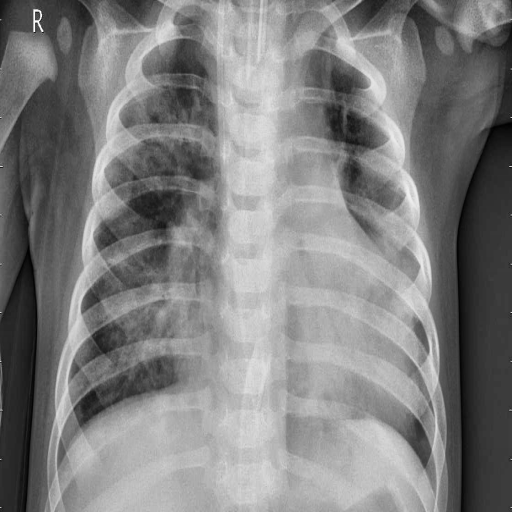
Finding: PNEUMONIA